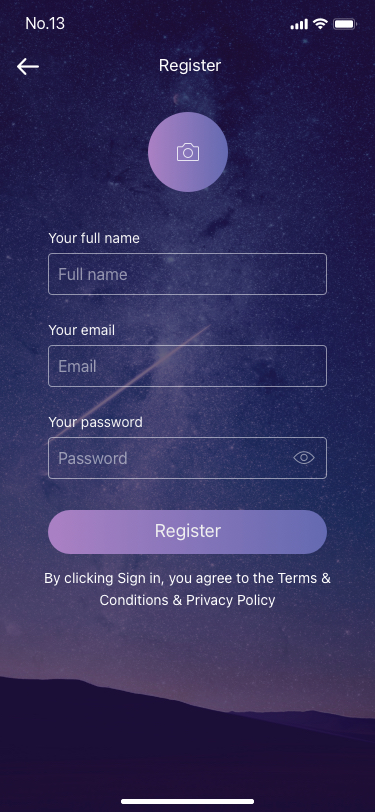
Text in this UI design:
Your full name
Full name
Your email
Email
Your password
Password
By clicking Sign in, you agree to the Terms & Conditions & Privacy Policy